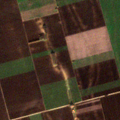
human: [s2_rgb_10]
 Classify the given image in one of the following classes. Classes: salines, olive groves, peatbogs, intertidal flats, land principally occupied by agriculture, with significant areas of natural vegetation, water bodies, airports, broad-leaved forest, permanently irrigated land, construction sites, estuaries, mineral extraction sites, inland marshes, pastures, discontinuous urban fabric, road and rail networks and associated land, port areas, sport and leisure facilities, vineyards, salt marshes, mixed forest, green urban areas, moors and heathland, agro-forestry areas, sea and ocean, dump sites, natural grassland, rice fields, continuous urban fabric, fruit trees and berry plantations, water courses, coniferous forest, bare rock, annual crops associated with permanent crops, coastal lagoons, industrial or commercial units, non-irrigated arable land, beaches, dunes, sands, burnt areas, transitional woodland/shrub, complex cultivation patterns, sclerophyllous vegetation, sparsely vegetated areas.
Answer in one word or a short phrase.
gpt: non-irrigated arable land